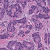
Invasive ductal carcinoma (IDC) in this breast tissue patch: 1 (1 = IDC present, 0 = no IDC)